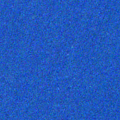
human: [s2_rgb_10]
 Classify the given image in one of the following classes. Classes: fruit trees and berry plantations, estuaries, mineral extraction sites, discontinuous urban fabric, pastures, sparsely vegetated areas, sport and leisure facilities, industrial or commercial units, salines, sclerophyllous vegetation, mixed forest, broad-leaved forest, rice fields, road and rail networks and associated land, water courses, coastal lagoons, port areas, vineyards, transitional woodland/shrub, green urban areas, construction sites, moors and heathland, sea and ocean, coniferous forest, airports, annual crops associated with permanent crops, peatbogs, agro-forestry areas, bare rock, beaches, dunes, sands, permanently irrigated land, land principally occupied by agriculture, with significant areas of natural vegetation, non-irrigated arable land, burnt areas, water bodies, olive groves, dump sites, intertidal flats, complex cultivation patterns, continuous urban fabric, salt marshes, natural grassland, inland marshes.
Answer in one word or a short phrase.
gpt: sea and ocean